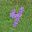
Label: 4